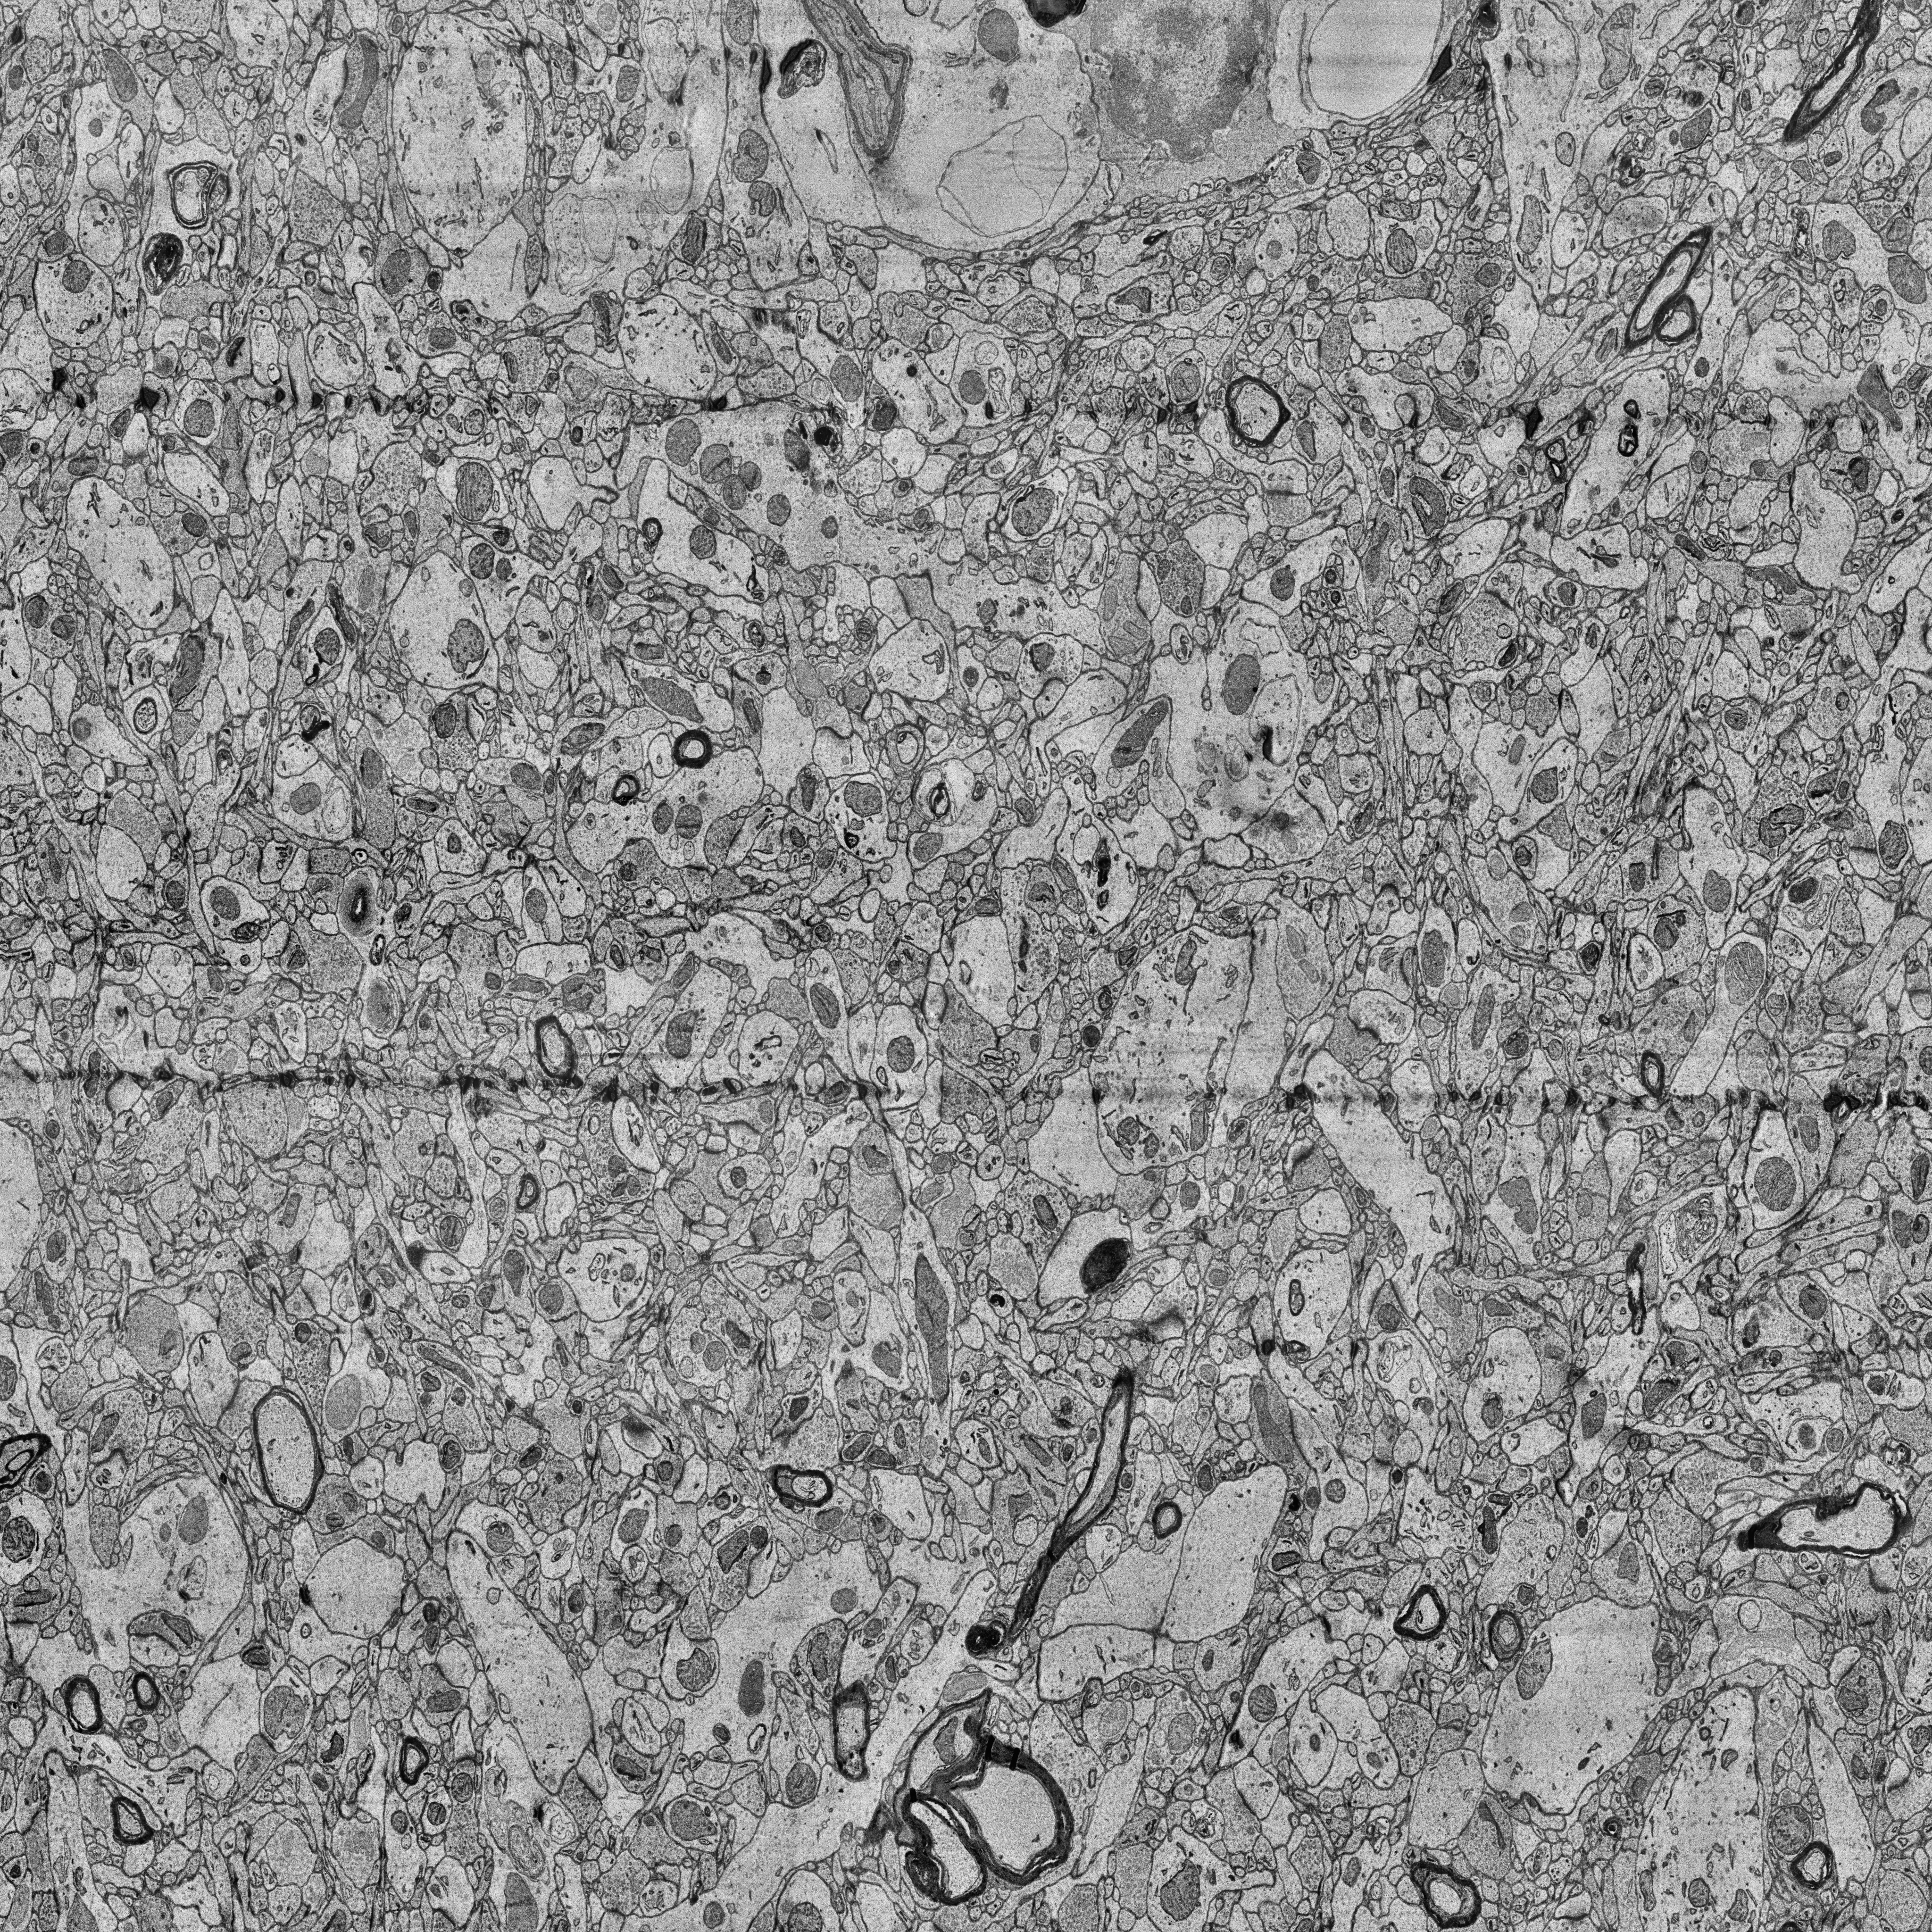
Electron microscopy slice of human cortex tissue
Slice depth (z): 134
Mitochondria instances in slice: 490